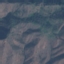
Land use / land cover class: HerbaceousVegetation